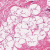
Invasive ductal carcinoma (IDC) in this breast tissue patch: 0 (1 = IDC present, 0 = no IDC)